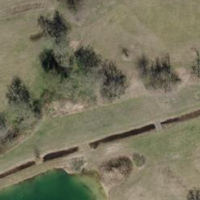
EUNIS habitat code: 23
Species observed at this site:
Tringa ochropus
Pholidoptera griseoaptera
Tachybaptus ruficollis
Phylloscopus trochilus
Phalacrocorax carbo
Ruspolia nitidula
Gallinula chloropus
Larus michahellis
Pseudochorthippus parallelus
Milvus migrans
Picus viridis
Tringa nebularia